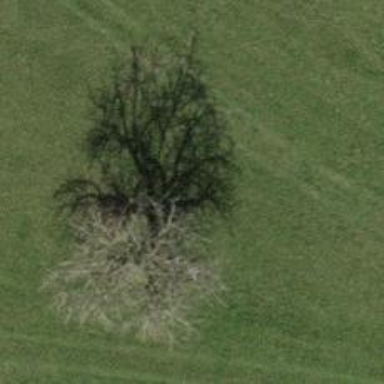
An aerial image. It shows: Beautiful tree in nature.